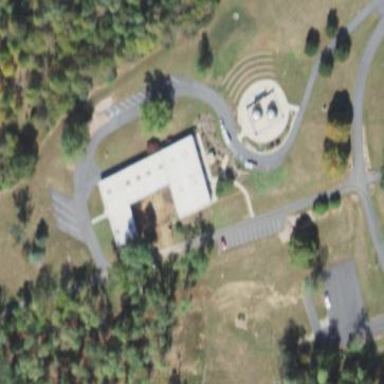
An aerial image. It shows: Observatory building.